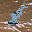
Label: 8